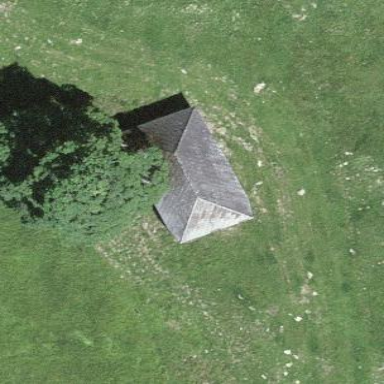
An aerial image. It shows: Rural barn.